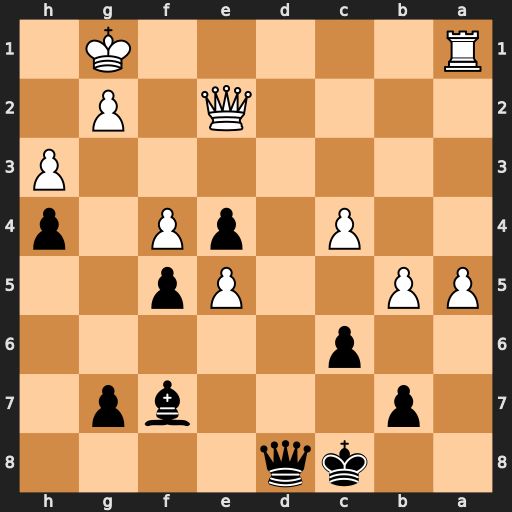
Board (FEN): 2kq4/1p3bp1/2p5/PP2Pp2/2P1pP1p/7P/4Q1P1/R5K1
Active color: b
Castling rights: -
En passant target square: -
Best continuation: Qd4+ Kh2 Qxa1